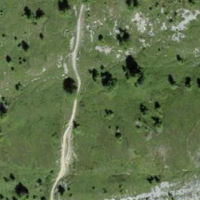
EUNIS habitat code: 23
Species observed at this site:
Dryas octopetala